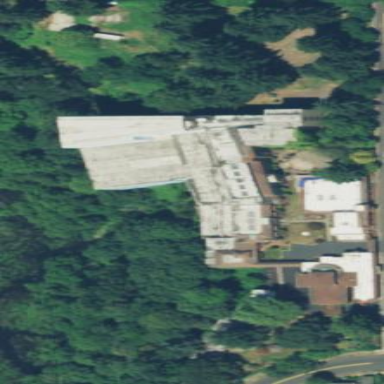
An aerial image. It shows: Mortuary.